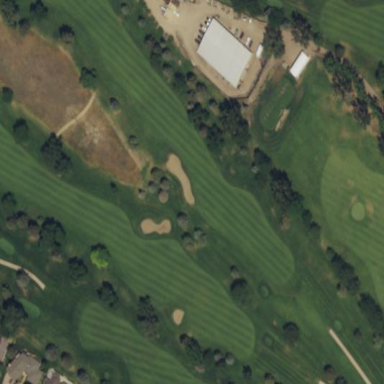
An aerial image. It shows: Grassy area designated as golf fairway.